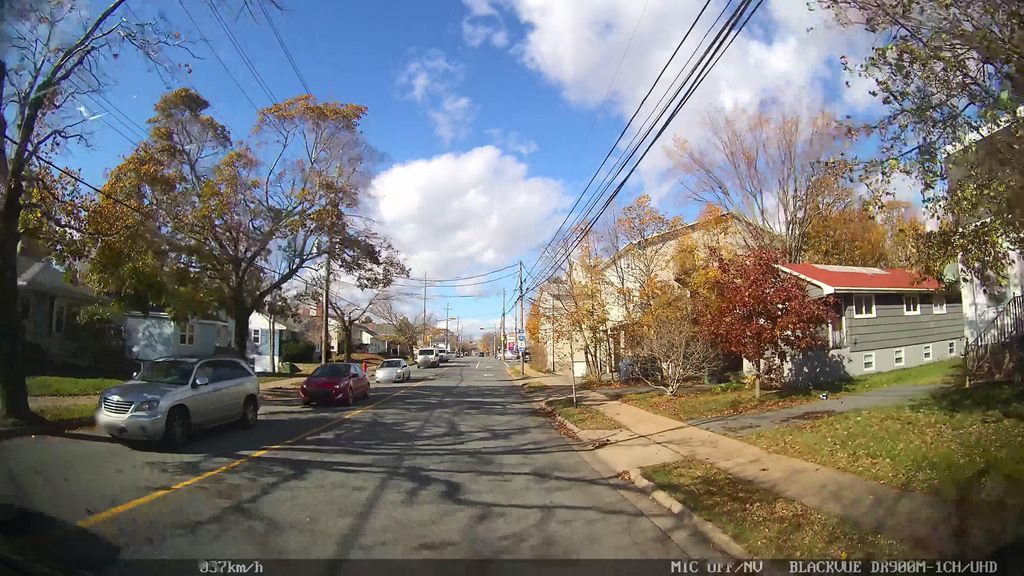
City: halifax